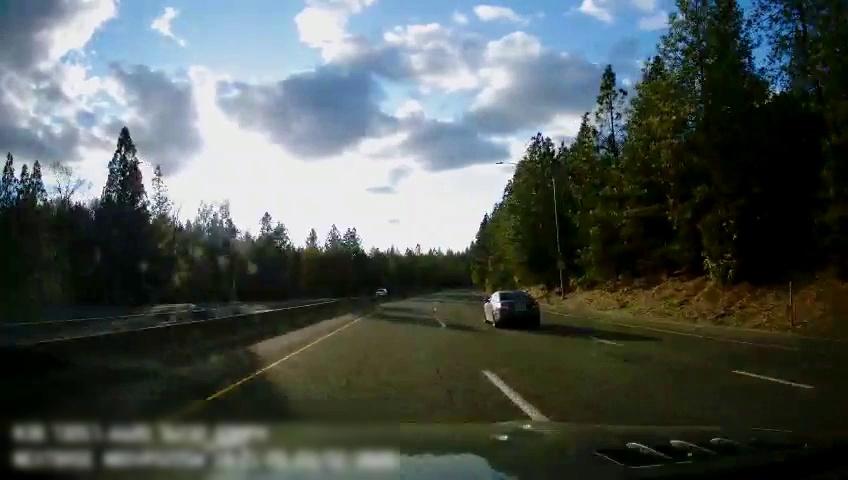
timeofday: Day
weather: Sunny
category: Drivable Space
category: Drivable Space
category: Vehicles | SUV
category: Vehicles | Car
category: Lanes | Opposite Lane
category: Lanes | Alternate Lane
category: Lanes | Current Lane
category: Lanes | Alternate Lane
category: Lanes | Alternate Lane